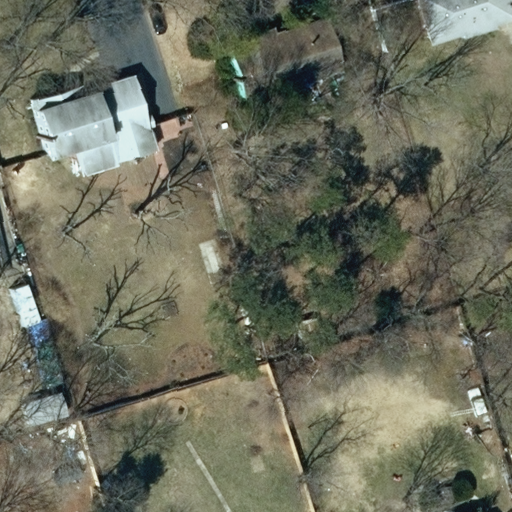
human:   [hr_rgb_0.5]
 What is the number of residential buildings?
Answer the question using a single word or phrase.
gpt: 3

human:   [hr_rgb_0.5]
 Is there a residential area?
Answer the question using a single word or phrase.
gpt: yes

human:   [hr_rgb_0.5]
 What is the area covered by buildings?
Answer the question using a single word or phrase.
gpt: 799m2

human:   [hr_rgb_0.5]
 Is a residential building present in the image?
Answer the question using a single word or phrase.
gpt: yes

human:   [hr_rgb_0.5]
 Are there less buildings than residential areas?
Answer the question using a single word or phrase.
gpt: no

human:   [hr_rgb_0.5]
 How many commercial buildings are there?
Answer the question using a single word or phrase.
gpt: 0

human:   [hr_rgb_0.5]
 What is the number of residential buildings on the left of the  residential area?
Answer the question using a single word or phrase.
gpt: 0

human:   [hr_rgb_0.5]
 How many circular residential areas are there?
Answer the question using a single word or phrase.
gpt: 0

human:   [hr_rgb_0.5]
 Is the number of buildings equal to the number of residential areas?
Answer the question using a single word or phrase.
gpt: no

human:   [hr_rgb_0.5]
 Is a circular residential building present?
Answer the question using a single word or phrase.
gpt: no

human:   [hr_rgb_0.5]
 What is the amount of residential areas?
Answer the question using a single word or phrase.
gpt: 1

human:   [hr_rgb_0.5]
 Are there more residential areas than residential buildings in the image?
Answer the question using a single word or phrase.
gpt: no

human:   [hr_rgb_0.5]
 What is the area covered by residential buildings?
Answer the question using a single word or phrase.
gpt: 757m2

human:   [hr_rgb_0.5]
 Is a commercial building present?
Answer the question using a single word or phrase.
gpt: no

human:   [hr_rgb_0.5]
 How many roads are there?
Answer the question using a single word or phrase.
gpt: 0

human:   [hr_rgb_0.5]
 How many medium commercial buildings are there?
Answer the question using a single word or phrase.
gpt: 0

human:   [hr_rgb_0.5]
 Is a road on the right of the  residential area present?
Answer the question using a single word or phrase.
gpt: no

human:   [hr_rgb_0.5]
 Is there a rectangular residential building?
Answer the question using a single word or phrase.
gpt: yes

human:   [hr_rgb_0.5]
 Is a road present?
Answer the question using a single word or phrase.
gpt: no

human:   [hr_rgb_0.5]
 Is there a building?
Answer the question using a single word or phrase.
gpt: yes

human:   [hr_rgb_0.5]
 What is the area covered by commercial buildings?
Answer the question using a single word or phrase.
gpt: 0m2

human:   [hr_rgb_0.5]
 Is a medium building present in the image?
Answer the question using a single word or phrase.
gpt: yes

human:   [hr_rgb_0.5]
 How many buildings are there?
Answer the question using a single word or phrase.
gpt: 4

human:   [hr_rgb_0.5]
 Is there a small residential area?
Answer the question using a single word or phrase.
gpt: no

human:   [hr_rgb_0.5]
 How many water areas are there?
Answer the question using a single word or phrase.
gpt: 0

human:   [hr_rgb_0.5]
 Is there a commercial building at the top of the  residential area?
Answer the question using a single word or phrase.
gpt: no

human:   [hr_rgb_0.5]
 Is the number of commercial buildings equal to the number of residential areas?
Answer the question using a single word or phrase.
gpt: no

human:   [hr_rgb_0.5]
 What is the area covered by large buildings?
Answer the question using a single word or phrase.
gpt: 0m2

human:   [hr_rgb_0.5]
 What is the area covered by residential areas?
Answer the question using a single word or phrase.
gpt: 10619m2

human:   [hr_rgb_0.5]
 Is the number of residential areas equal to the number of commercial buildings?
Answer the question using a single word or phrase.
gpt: no

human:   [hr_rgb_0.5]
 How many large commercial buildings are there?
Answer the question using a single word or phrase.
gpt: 0

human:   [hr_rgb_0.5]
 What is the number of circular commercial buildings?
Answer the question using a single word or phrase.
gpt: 0

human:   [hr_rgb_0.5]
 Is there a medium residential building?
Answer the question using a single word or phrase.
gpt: yes

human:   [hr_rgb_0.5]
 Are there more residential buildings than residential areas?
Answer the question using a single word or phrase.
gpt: yes

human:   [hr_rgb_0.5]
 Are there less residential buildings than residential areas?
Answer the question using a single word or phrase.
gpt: no

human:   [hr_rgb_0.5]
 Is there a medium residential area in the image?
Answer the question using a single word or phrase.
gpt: no

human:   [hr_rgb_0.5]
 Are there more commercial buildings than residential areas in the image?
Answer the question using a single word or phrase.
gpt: no

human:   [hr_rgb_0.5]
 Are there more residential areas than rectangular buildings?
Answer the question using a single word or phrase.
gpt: no

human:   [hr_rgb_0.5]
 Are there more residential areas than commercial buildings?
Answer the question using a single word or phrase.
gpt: yes

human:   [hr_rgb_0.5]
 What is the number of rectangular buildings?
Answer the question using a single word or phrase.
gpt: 2

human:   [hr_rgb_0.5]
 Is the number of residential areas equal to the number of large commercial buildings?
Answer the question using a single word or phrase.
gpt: no

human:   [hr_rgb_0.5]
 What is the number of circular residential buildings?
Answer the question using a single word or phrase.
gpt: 0

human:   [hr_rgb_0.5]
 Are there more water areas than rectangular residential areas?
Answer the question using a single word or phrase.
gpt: no

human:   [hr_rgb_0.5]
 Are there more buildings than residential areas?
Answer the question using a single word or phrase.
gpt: yes

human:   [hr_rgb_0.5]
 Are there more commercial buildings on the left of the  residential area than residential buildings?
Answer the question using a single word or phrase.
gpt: no

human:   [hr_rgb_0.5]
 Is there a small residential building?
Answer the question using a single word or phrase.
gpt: no

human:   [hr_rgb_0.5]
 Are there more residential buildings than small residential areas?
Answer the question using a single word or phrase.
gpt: yes

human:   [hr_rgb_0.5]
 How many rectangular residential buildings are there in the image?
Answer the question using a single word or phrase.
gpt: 1

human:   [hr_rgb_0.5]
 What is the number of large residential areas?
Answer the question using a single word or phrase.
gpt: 1

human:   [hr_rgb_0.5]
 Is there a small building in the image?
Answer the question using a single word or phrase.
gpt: yes

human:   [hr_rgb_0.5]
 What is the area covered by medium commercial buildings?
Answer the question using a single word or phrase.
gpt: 0m2

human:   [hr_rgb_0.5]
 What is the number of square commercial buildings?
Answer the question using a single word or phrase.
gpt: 0

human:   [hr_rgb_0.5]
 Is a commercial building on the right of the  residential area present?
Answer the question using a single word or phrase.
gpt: no

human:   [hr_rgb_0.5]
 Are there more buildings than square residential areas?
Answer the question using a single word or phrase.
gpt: yes

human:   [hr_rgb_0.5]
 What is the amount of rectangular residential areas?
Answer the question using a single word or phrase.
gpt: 1

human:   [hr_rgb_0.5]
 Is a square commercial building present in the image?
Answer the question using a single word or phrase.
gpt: no

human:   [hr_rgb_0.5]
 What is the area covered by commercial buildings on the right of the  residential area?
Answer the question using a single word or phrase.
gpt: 0m2

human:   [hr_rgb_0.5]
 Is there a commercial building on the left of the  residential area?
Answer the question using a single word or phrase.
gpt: no

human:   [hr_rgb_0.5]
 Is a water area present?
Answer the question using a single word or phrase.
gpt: no

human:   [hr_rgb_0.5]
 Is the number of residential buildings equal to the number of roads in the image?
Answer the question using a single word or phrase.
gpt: no

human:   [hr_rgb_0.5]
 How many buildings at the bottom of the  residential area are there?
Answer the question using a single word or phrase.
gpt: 4

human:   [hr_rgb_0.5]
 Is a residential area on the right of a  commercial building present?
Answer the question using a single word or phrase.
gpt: no

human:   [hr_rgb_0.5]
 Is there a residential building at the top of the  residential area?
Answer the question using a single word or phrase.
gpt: no

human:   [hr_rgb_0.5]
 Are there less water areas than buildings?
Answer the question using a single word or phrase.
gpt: yes